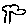
Label: tree